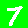
Digit: 7